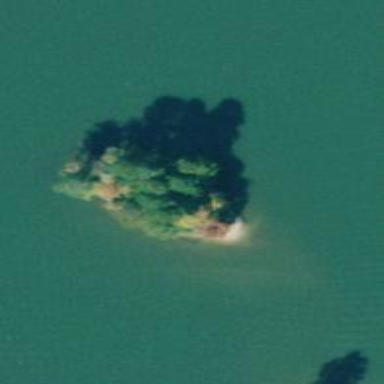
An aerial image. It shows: Island covered with woodland.